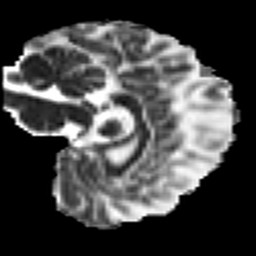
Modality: MD
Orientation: sagittal
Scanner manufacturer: siemens
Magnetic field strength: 3 T
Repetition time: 7.8 s
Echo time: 0.09 s